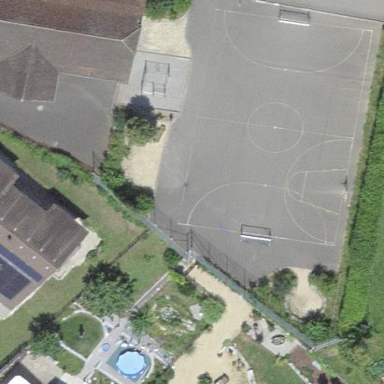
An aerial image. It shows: Multi-sport pitch with asphalt surface.